Question: I'm using imagettftext to generate a image (I've tried imagefttext as well) but I cannot display the EURO Sign. Look at how it makes it! The font is Myriad and in Photoshop the sign looks fine.

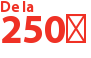
Answer: You can always just make an image of a euro sign (with Photoshop) and substitute it with GD.
Not really a solution but at least something that works.